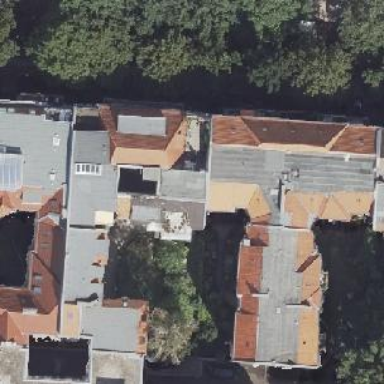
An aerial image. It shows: View of apartment building.